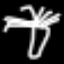
Label: palm tree